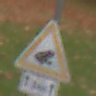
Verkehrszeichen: AmphibienwanderungLinks
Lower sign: LaengeEinerStrecke2
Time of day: Midday
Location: Outdoor (Nature)
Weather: Overcast
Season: Autumn
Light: Natural